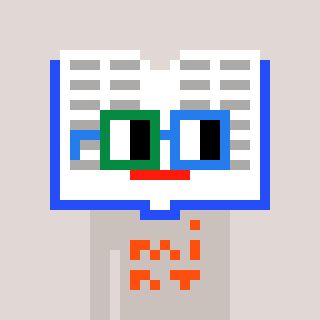
a pixel art character with square green and blue glasses, a dictionary-shaped head and a foggrey-colored body on a warm background